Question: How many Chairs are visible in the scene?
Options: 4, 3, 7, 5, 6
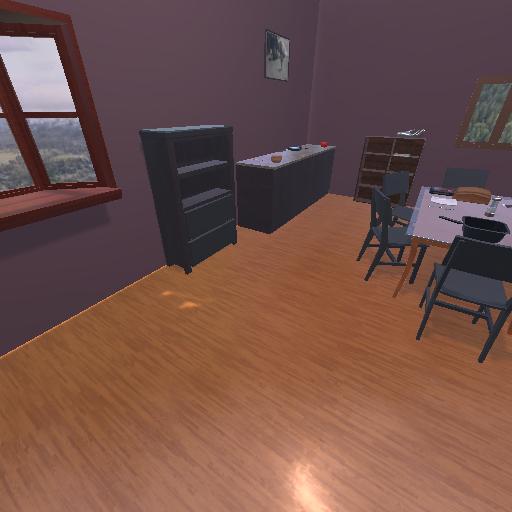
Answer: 4